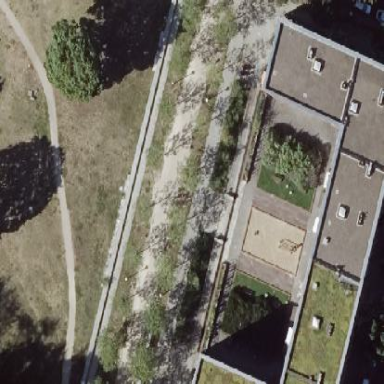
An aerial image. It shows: Apartment building with flat roof.